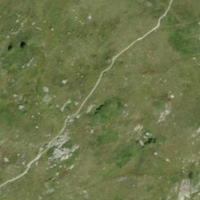
EUNIS habitat code: 23
Species observed at this site:
Lysandra coridon